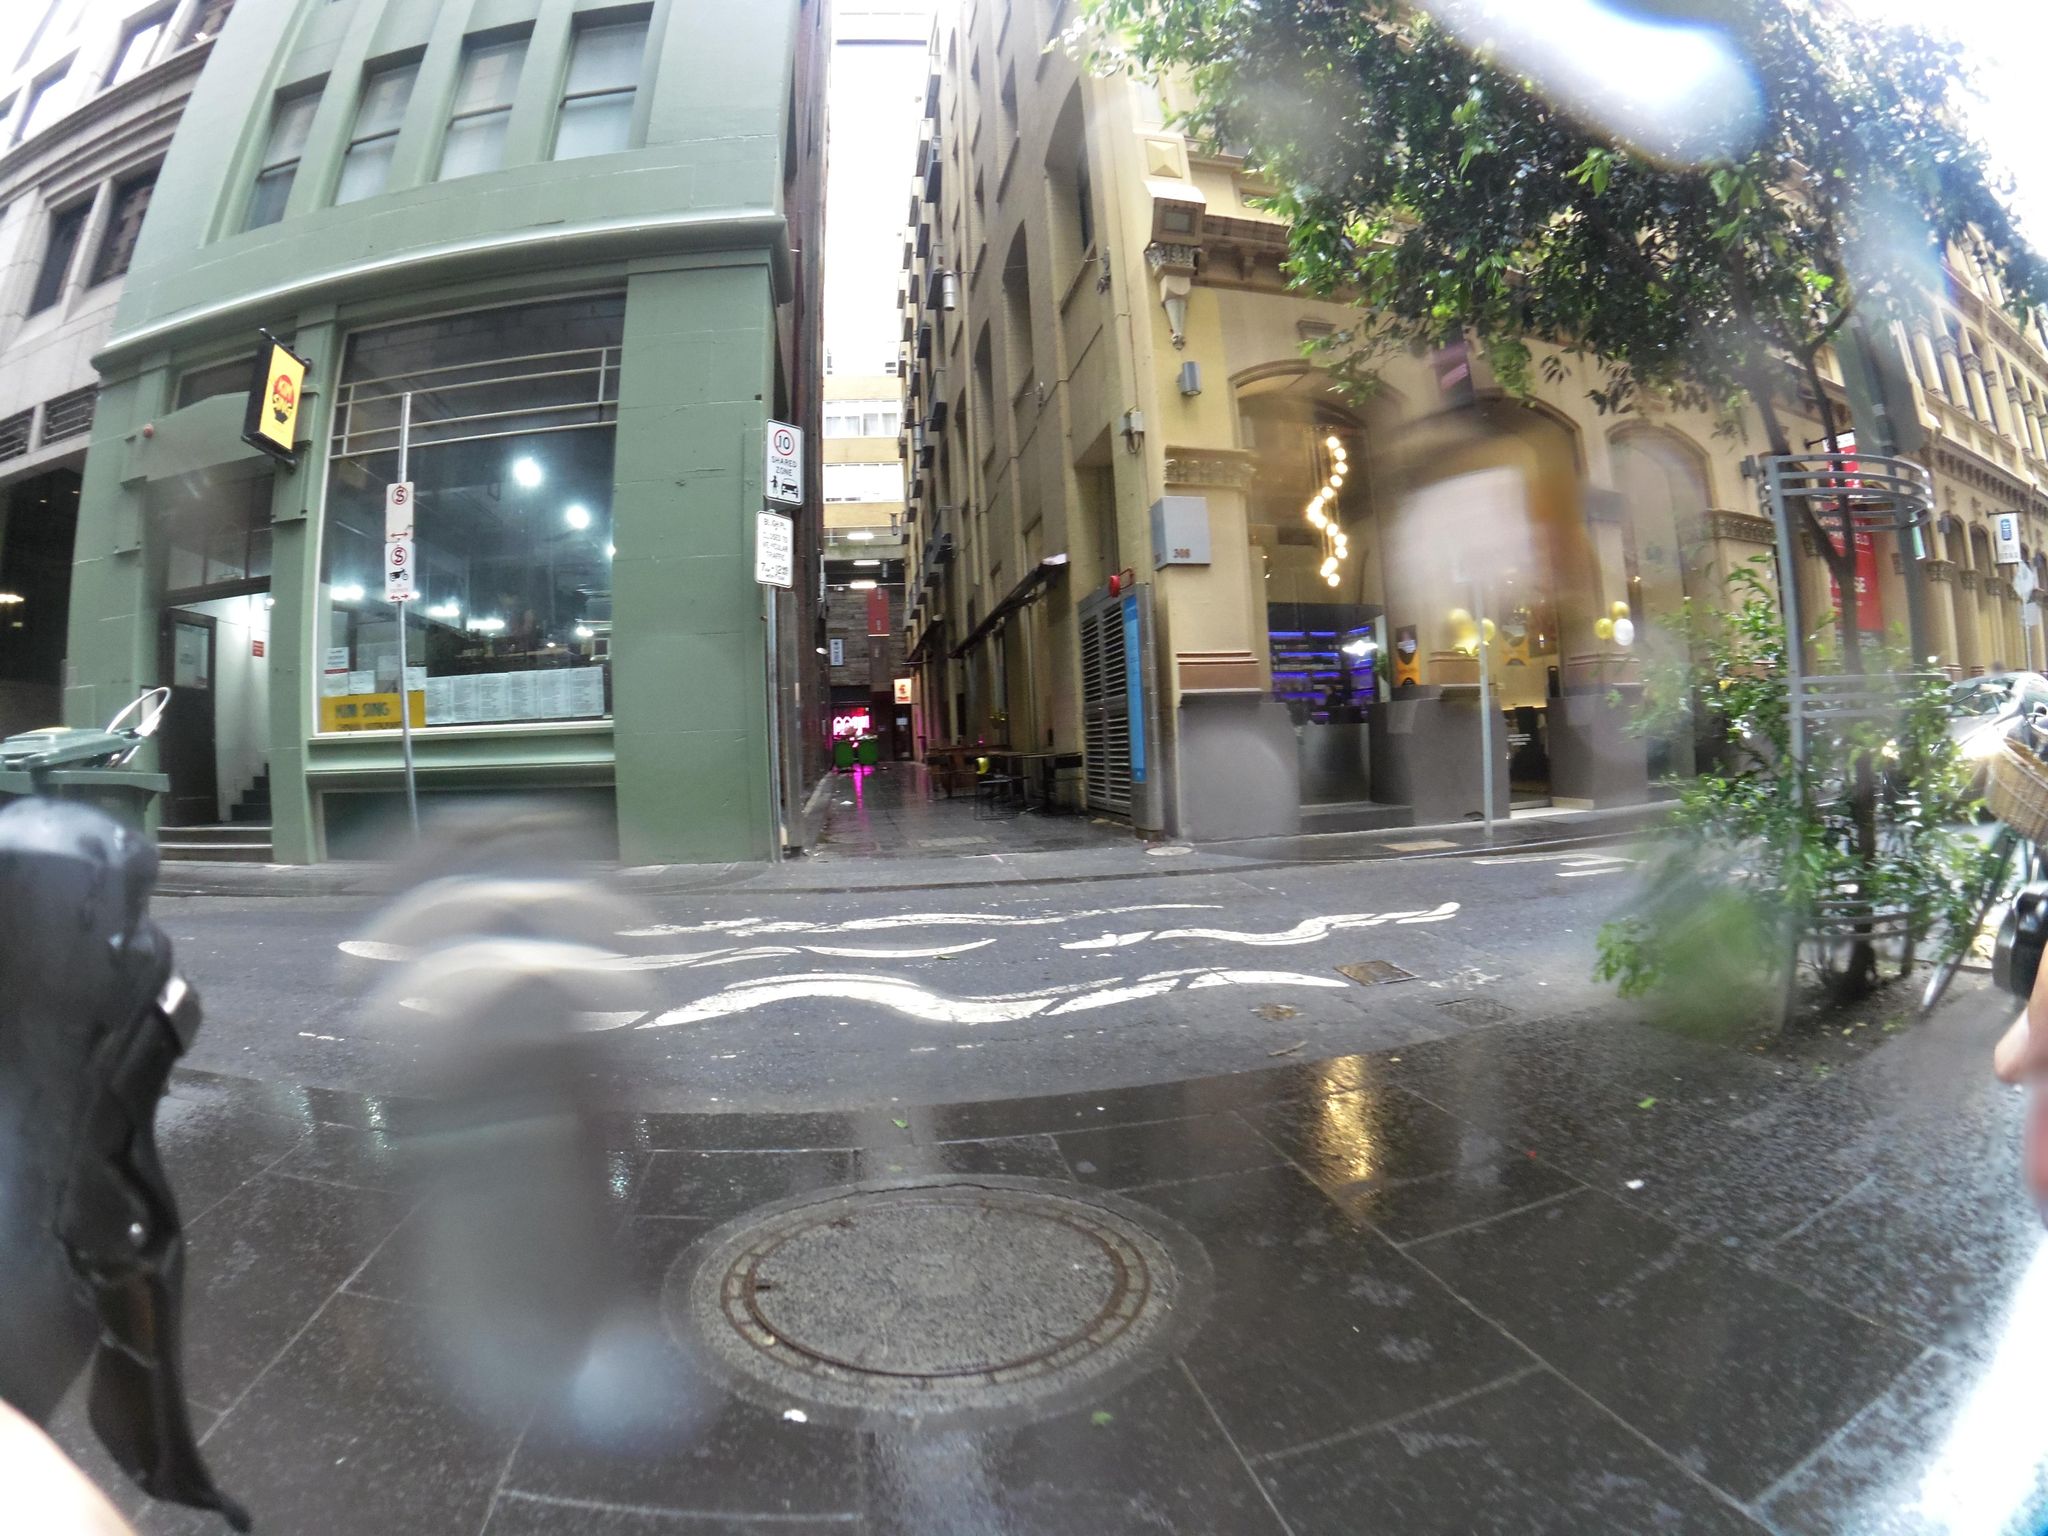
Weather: snowy
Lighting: day
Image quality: slightly poor
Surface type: walking surface
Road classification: footway, corridor, pedestrian
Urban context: urban centre
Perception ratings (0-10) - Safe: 6.91, Lively: 8.61, Beautiful: 7.17, Boring: 1.86, Depressing: 2.68, Wealthy: 8.37